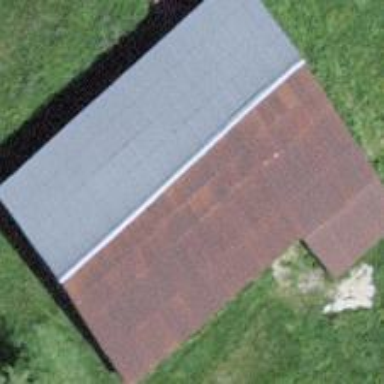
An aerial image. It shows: Farm building.